Brain MRI, t2w sequence, axial 2D slice.
Patient: age 34, sex F, weight 90 kg, height 1.9 m
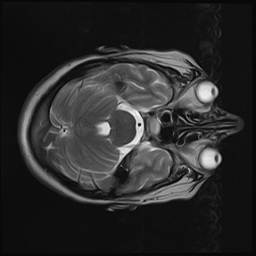